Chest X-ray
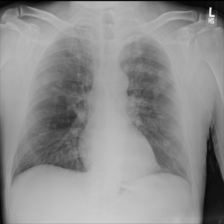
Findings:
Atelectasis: negative
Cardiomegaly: negative
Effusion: negative
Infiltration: negative
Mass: negative
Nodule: positive
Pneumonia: negative
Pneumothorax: negative
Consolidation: negative
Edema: negative
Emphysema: negative
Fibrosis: negative
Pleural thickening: negative
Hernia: negative